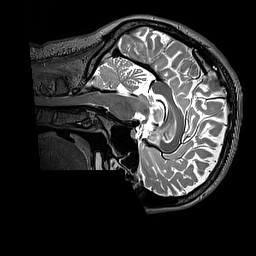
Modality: T2w
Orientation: sagittal
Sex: female
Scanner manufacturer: siemens
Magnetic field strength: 3 T
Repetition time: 3.2 s
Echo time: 0.409 s